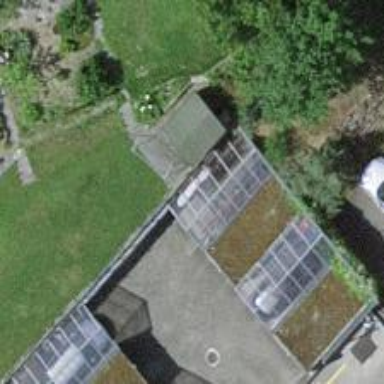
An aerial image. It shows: View of roof of building.